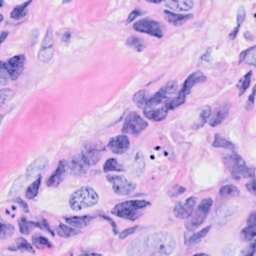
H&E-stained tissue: Breast